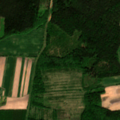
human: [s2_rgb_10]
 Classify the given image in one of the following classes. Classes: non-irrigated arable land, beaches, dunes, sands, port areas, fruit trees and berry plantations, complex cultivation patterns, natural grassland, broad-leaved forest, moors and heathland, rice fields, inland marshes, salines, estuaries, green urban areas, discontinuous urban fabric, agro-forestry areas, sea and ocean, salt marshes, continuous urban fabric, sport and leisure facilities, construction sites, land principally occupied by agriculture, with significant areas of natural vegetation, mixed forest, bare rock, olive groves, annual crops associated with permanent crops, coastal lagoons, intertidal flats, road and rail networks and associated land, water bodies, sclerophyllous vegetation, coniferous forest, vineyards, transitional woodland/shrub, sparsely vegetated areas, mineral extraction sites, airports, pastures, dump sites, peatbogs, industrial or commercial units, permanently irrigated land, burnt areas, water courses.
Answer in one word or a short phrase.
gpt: non-irrigated arable land, complex cultivation patterns, broad-leaved forest, coniferous forest, mixed forest, transitional woodland/shrub